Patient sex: M
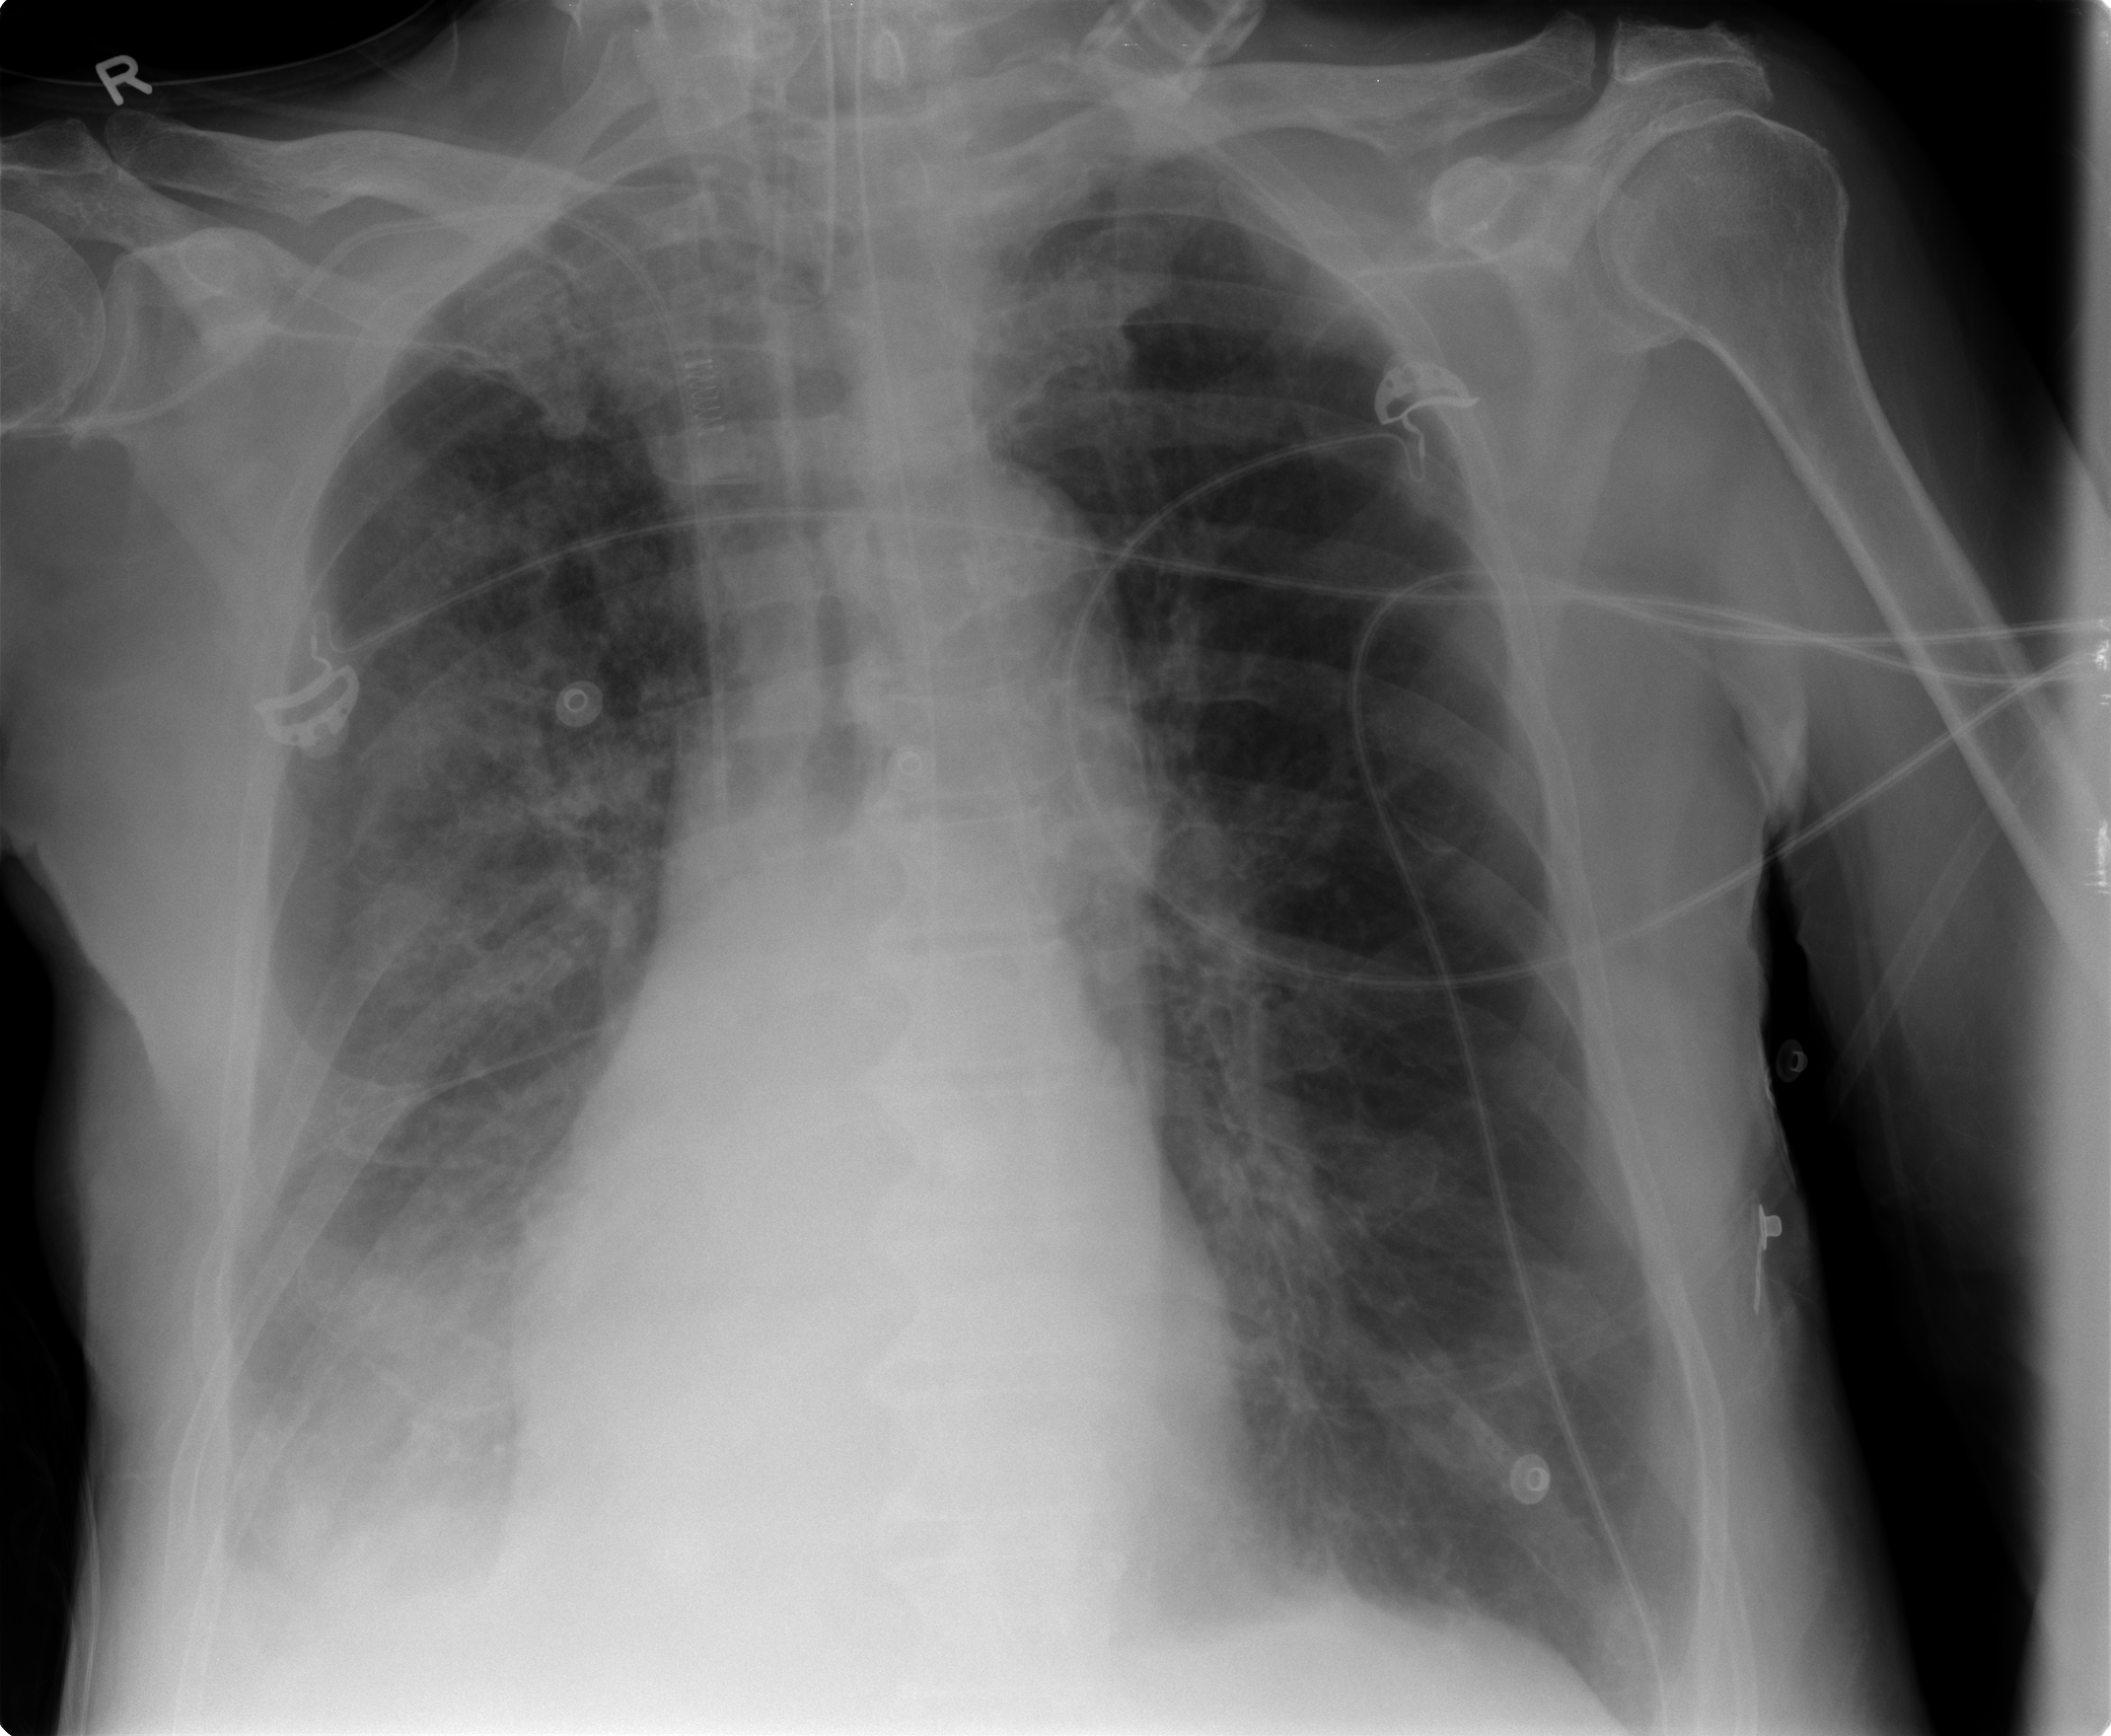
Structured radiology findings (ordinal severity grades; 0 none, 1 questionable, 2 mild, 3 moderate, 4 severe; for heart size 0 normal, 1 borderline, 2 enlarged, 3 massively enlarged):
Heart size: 1
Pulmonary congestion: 2
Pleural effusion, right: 2
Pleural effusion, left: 1
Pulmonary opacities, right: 3
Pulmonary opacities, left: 1
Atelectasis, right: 3
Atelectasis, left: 2